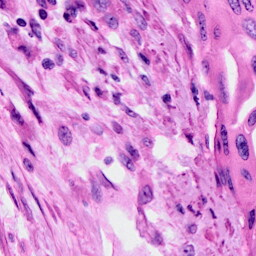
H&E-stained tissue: Cervix